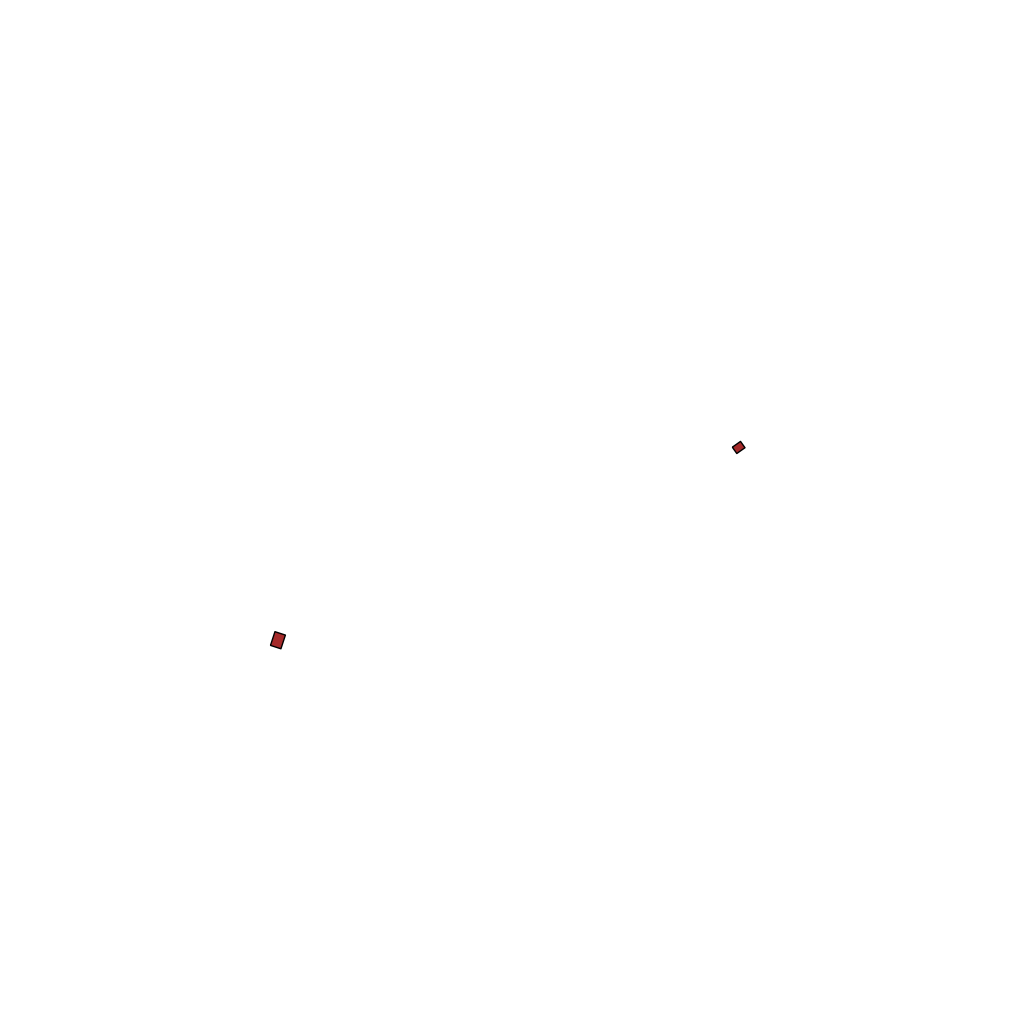
Tags: overhead vector_map, industrial, recreation, special, density_5, Facility, 1.0 km²